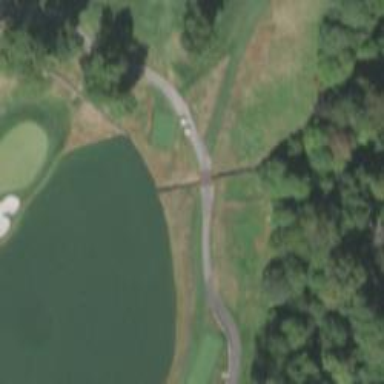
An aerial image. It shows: Path bridge over golf course.